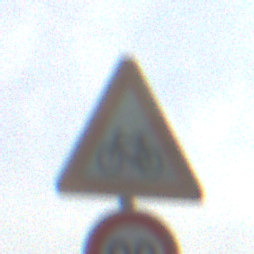
Verkehrszeichen: RadverkehrRechts
Zusatzzeichen unten: Geschwindigkeit90
Umgebung: Outdoor, Nature
Tageszeit: MorningAfternoon
Wetter: PartlyCloudy
Licht: Natural
Jahreszeit: NotSpecified
Kontrast: HighContrast